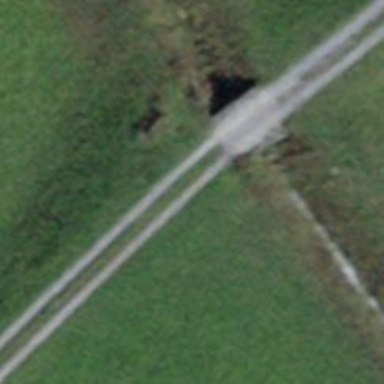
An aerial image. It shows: Track road with bridge.